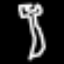
Label: fork